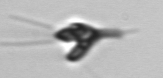
Label: Pyramimonas_longicauda